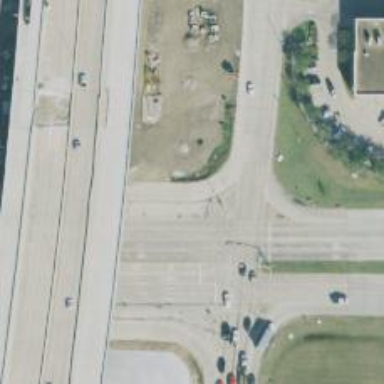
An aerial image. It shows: Frontage road connected to secondary link.